Interaction volume radius: 10 \u00c5
Interaction volume height: 10 \u00c5
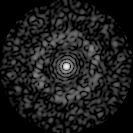
Disorder parameter: 0.8278